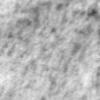
Label: no_change